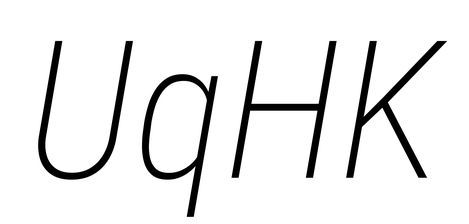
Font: Roboto-Italic_Condensed_ExtraLight_Italic